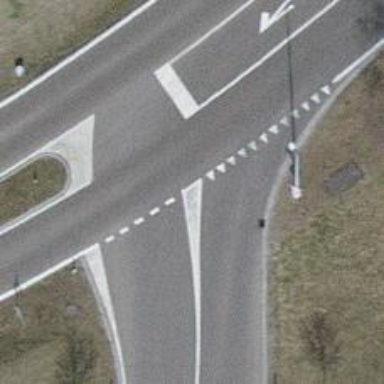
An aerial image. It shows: Road with "give way" sign.